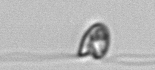
Label: flagellate_morphotype1